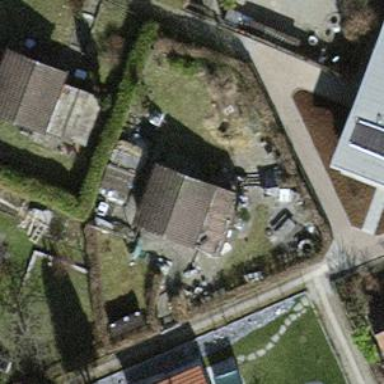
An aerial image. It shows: Allotment house.